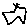
Label: star